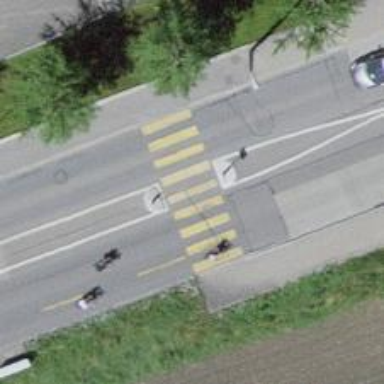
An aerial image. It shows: Crossing road.